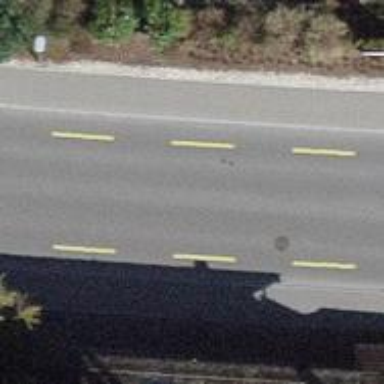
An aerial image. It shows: Tertiary road with asphalt surface and designated cycle lane.